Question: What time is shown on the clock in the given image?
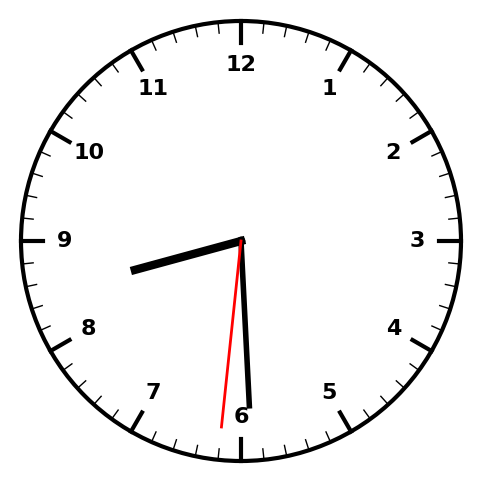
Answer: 08:29:31